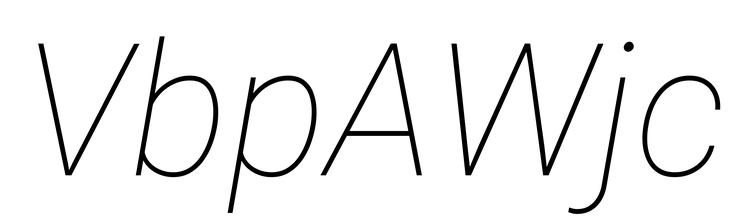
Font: Roboto-Italic_Thin_Italic